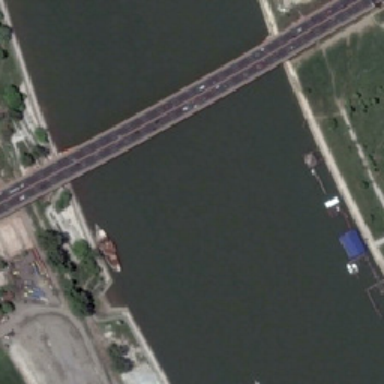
The road traveled by car crossed a river moored by boats .